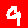
Digit: 9